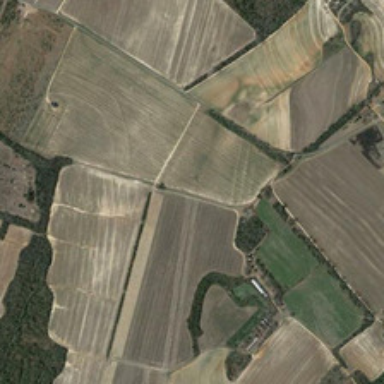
Many pieces of farmlands are together .